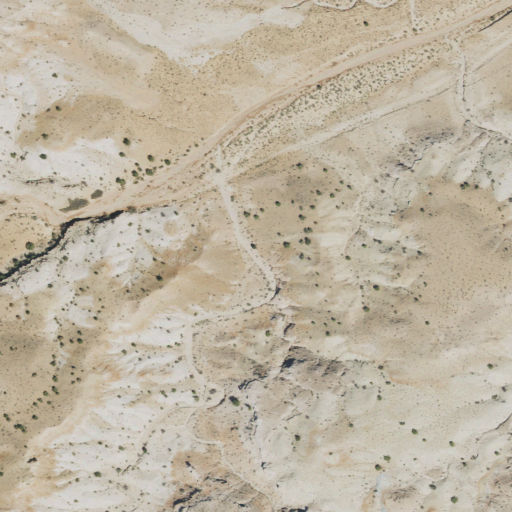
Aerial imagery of valley in Utah named Waterpocket Canyon containing shrub, barren land, and open development